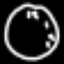
Label: clock